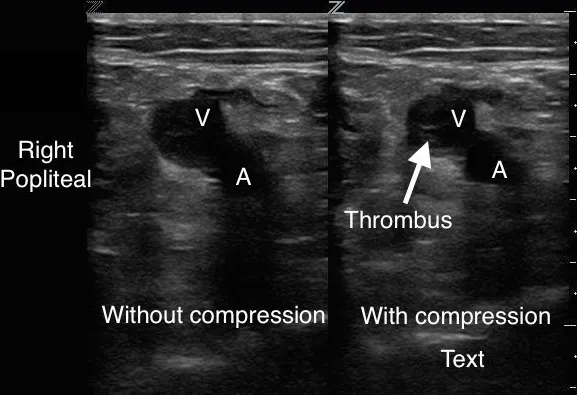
Dual image demonstrating right lower extremity popliteal vein clot with and without compression. The popliteal vein does not compress demonstrating active popliteal deep vein thrombosis.
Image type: radiology (ultrasound)